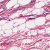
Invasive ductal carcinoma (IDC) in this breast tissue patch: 0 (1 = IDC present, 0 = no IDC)